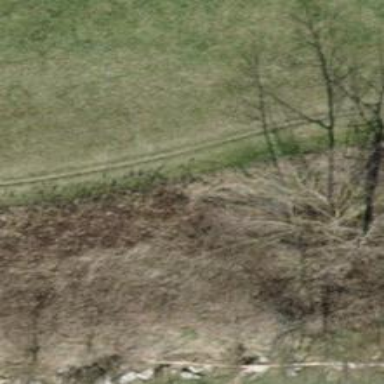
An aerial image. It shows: Dirt path.